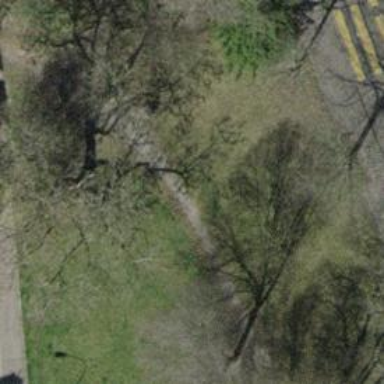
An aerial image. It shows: Footway with fine gravel surface.